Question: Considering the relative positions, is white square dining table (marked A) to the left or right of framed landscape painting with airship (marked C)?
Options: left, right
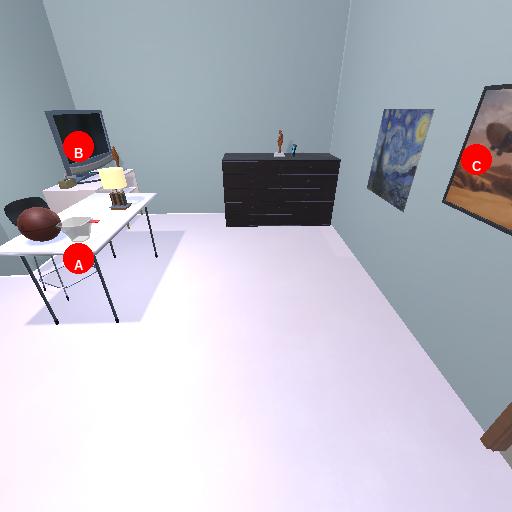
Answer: left